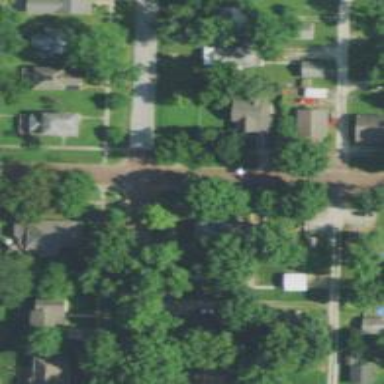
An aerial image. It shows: Asphalt road in residential area.